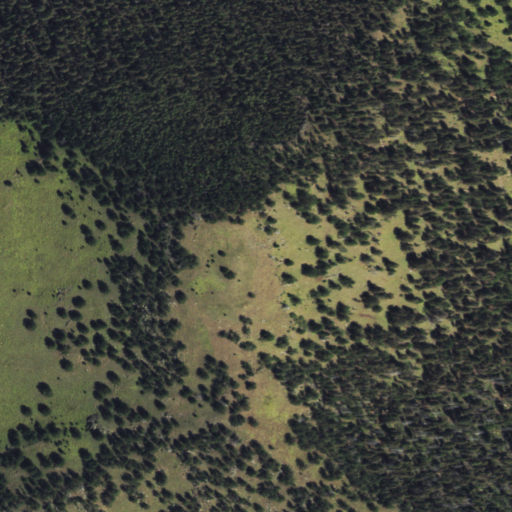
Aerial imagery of mountain in Colorado named Witcher Mountain containing evergreen forest, shrub, and grassland